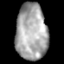
Tissue: lung
Cell type: Epithelial cells
Senescence score: 0.1637
Nuclear area (px): 1733
Mean DAPI intensity: 167.026